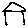
Label: house